Question: I have to create a DOM Tree for class and just wanted to know if I did it correctly before I turn it in. If anyone could confirm for me that it is correct or point out what I did wrong I would appreciate it. Here is the code:
'''
<!DOCTYPE html>
<html lang = "en">
<head>
<title>Lab 2</title>
<link href="lab2.css" type="text/css" rel="stylesheet">
<script src="lab2.js"></script>
</head>
<body>
<h1>Images</h1>
<div id="content">
<img id="display" src="images/blank.gif" alt="Blank Image"><br />
<button onclick="change()" id="changeImage">Display Image</button>
<h2 id="description">The image is blank</h2>
</div>
</body>
</html>
'''

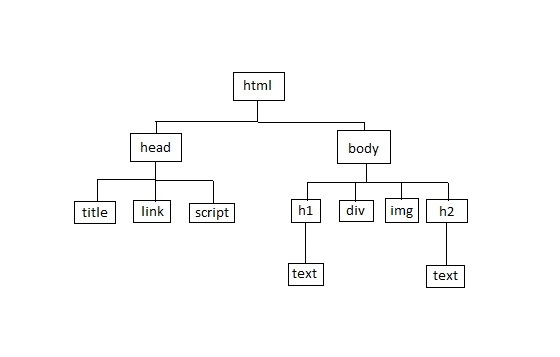
Answer: The 'img' and the 'h2' are children of the 'div', not siblings.
Also, what happened to the 'button' and the 'br'?